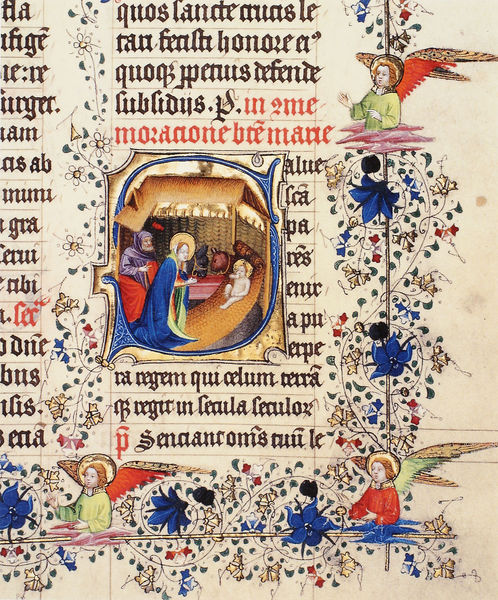
Titel: Hoya - Missale
Künstler: Meister des Zweder van Culemborg
Standort: Herstellungsort: Utrecht (EU - NL)
Institution: Münster, Universitäts- und Landesbibliothek
Schlagwörter: blau, flügel, mann, grün, blumen, bunt, blüten, rot, muster, bibel, hütte, gold, kind, esel, engel, ranken, farbig, schrift, baby, floral, ornamente, verzierung, buch, illustration, text, initiale, jesus, stall, balu, heilige, zierde, filigran, maria, ochse, handschrift, josef, geburt, krippe, weihnachten, ochs, latein, heilige familie, buchmalerei, majuskel, christi geburt, minuskel, kapitalie, ibel